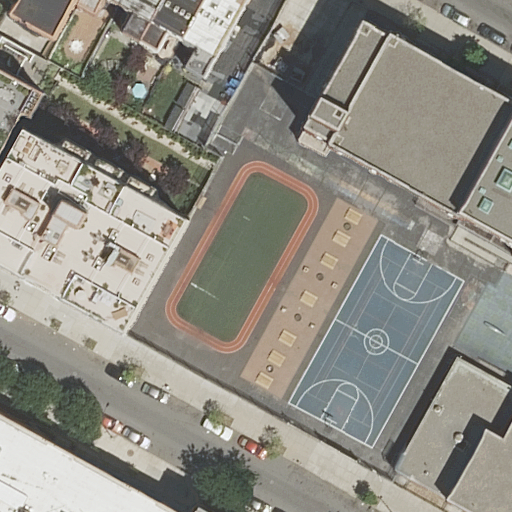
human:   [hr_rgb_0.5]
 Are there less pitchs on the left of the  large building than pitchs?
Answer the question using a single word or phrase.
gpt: yes

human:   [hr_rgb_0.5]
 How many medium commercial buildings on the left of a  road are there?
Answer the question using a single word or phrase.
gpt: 0

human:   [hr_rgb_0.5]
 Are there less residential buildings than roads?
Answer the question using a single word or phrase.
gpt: no

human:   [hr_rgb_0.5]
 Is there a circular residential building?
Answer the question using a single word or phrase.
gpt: no

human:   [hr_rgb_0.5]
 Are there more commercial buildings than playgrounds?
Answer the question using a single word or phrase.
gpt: no

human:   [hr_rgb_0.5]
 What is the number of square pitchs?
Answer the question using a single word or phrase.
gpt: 0

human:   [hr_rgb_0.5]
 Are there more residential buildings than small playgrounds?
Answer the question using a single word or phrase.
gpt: yes

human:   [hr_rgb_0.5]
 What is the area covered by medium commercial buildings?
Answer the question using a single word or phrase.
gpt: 0m2

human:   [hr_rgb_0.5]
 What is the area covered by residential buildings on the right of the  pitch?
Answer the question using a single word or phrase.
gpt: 478m2

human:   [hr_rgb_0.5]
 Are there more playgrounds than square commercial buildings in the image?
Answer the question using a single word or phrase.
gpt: yes

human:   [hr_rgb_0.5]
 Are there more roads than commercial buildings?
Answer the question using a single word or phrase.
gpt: yes

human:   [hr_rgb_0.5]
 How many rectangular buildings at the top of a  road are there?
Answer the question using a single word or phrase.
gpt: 6

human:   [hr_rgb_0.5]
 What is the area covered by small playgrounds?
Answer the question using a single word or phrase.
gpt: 0m2

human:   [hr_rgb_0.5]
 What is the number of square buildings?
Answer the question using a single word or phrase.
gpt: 0

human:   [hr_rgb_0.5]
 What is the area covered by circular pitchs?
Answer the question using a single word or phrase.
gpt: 0m2

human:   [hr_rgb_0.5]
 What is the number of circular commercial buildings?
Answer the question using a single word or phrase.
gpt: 0

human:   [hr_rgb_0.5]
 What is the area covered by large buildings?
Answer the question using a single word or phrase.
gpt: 887m2

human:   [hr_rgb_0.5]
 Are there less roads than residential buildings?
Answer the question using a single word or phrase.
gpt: yes

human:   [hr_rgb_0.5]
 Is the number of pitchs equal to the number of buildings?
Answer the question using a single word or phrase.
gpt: no

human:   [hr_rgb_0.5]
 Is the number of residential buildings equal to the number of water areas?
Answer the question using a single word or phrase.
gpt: no

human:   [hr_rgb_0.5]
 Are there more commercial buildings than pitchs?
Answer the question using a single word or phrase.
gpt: no

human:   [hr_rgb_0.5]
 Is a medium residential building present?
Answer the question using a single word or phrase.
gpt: yes

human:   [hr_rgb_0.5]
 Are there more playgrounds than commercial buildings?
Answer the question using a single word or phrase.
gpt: yes

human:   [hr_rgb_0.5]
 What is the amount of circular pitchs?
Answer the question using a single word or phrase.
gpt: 0

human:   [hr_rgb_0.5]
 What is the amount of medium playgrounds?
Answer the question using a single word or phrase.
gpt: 0

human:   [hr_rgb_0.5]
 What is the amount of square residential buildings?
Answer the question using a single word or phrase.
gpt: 0

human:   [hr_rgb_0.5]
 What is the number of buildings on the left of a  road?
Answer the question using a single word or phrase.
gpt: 9

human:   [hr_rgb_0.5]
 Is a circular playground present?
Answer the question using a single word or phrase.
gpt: no

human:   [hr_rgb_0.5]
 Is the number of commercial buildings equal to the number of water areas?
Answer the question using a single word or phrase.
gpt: yes

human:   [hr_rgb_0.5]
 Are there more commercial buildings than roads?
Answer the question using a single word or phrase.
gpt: no

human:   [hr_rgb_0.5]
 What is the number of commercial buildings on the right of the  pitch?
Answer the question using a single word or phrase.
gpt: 0

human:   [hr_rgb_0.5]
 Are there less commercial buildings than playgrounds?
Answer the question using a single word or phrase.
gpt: yes

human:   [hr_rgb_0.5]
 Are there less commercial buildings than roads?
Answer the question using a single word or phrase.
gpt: yes

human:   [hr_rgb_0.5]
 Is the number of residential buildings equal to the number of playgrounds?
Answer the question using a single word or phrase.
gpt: no

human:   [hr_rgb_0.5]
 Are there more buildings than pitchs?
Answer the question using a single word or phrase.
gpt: yes

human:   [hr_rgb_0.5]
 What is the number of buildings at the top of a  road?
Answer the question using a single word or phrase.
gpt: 7